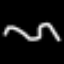
Label: squiggle